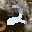
Label: 2